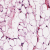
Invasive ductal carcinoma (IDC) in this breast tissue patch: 0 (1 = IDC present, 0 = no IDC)